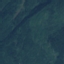
Land use / land cover class: Forest